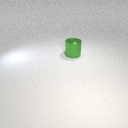
large green metal cylinder